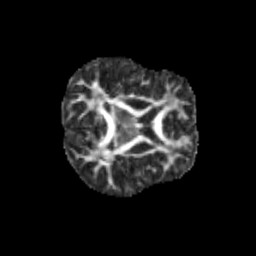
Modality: FA
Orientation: axial
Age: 10
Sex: female
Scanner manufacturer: siemens
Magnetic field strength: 3 T
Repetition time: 3.8 s
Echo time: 0.07 s